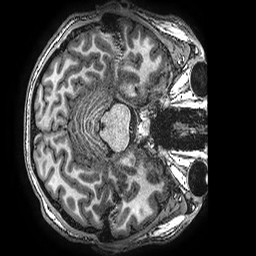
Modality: T1w
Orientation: axial
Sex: male
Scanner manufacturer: ge
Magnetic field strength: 3 T
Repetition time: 0.00766 s
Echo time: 0.003476 s